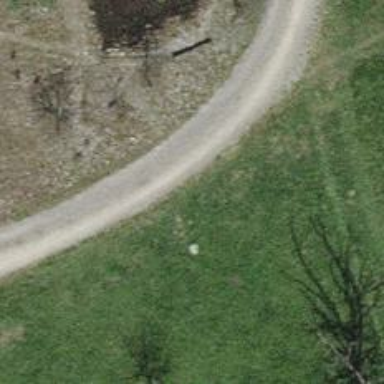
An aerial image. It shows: Unclassified road with compacted surface.